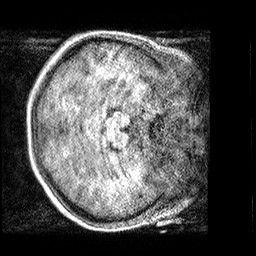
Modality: T1w
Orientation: axial
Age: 24
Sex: female
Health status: healthy
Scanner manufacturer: siemens
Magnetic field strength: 3 T
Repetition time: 2.3 s
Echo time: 0.00303 s